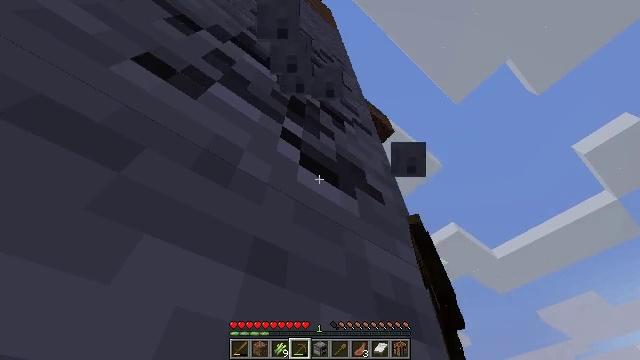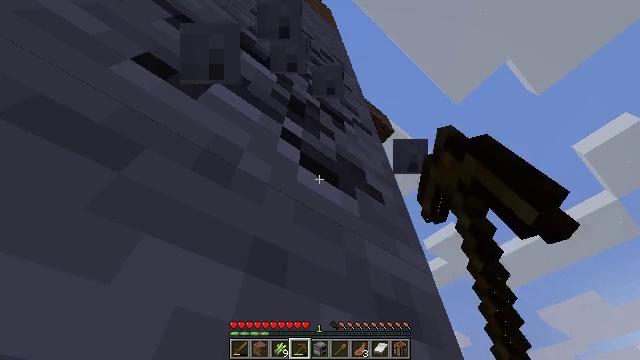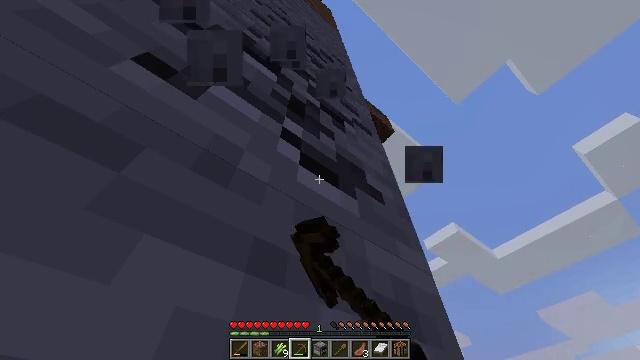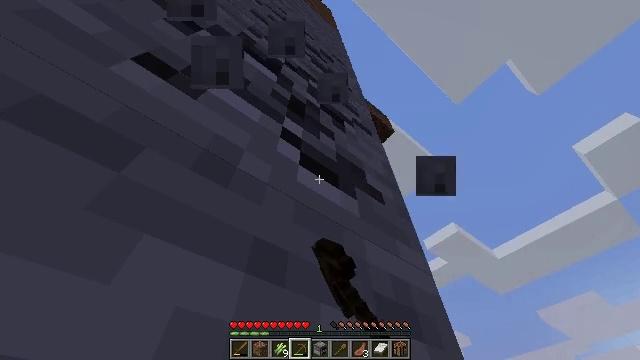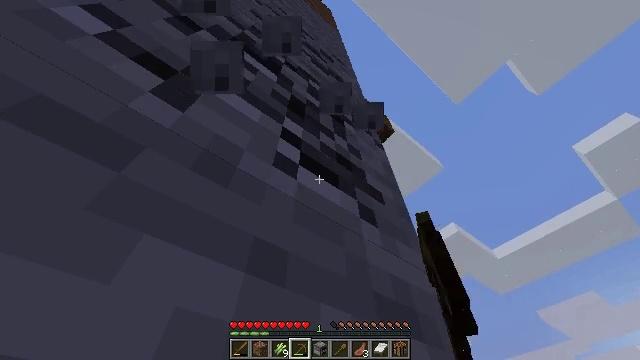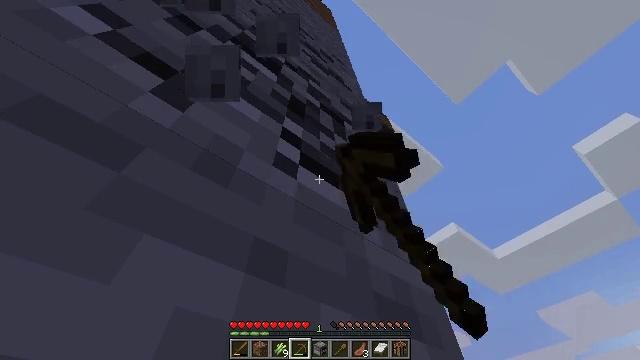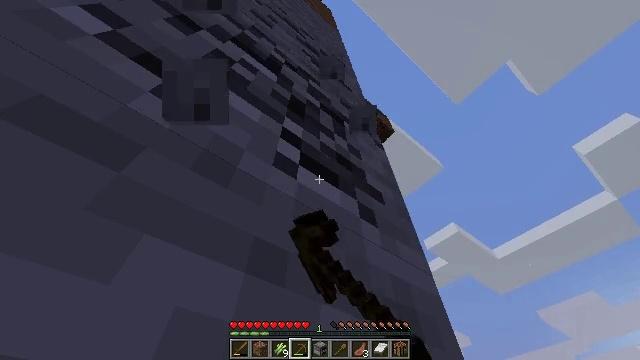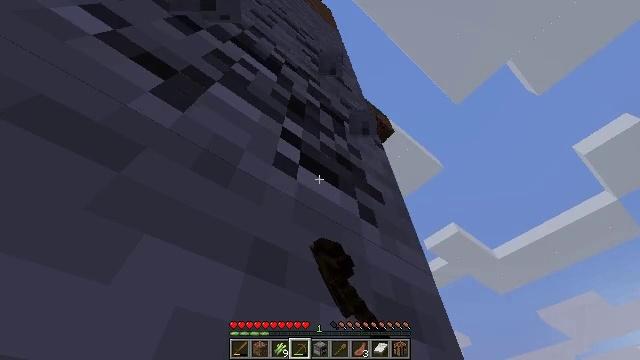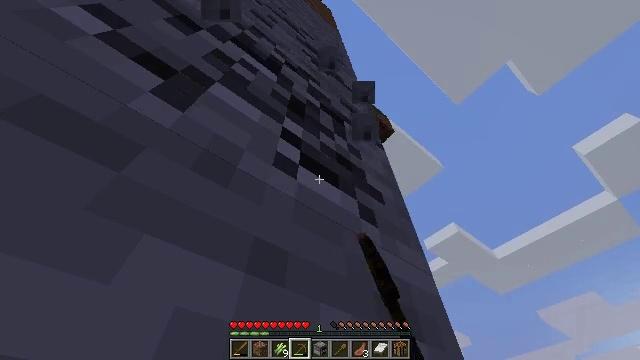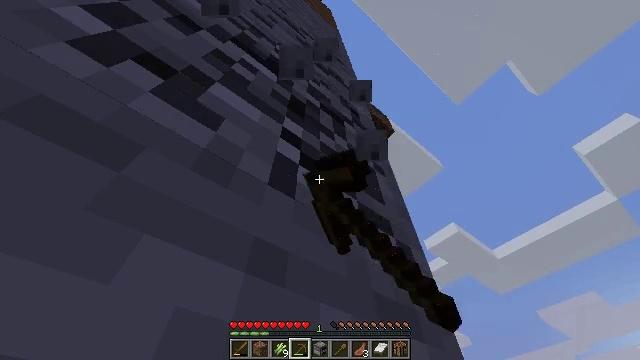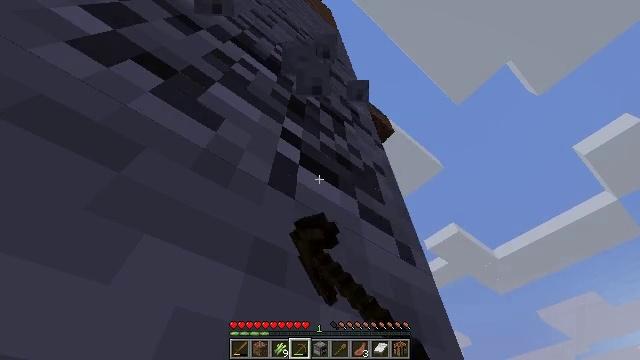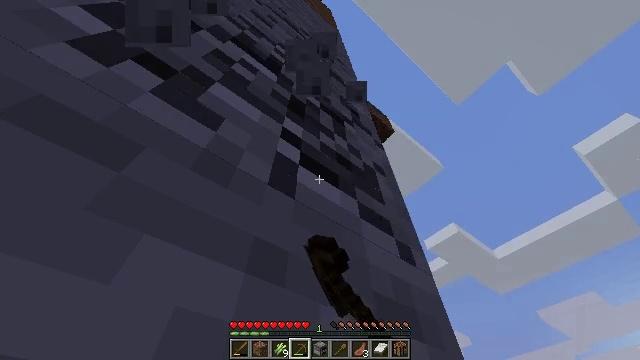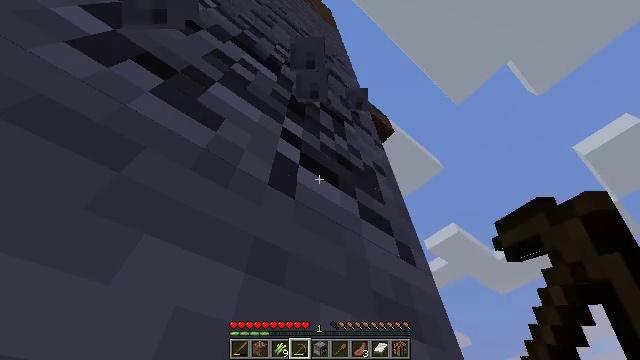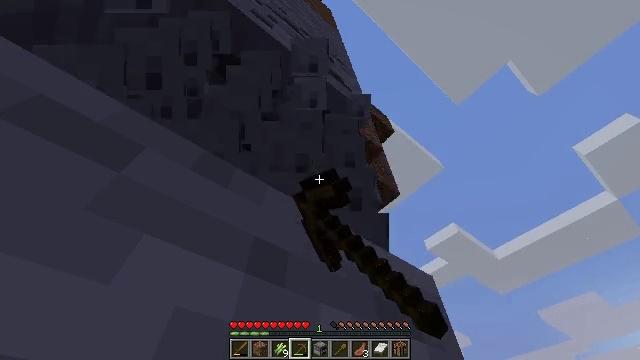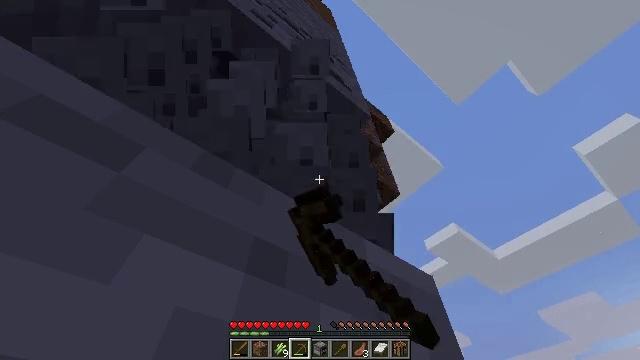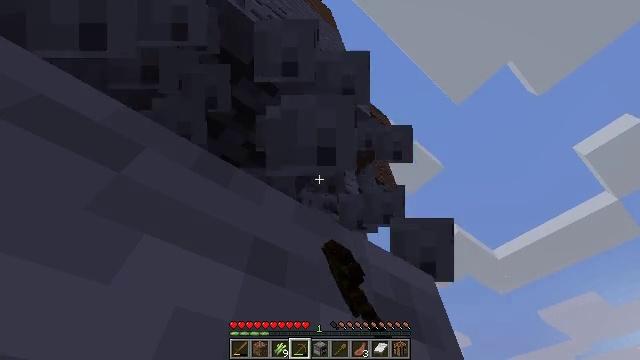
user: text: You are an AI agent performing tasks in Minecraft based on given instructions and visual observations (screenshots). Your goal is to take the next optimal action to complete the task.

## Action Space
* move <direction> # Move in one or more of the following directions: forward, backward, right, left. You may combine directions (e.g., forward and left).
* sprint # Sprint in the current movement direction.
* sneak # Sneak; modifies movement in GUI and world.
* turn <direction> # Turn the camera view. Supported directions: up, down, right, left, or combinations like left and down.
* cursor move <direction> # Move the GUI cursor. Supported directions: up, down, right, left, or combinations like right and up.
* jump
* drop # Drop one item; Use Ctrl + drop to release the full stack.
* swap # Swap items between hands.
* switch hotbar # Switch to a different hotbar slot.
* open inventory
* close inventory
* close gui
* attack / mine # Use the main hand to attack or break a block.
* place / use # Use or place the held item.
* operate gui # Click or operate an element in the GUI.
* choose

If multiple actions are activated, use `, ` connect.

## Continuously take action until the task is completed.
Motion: motion action
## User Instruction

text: Extract coal from the ore block.
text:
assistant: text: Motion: attack / mine
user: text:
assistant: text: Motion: attack / mine
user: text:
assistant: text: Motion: attack / mine
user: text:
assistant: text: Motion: attack / mine
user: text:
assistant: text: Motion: attack / mine
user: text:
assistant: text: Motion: attack / mine
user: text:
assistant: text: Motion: attack / mine
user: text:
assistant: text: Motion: attack / mine
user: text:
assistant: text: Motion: attack / mine
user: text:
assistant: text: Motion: attack / mine
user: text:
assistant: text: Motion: attack / mine
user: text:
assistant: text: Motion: attack / mine
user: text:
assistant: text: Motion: attack / mine
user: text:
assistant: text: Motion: attack / mine
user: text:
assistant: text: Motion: attack / mine
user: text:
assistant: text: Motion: attack / mine
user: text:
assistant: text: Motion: attack / mine
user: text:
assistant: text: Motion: attack / mine
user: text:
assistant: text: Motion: attack / mine
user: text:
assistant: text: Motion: attack / mine
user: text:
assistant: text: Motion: attack / mine
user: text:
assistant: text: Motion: turn up, attack / mine
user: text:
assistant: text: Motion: turn left and up, attack / mine
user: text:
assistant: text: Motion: turn up, attack / mine
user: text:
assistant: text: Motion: turn up, attack / mine
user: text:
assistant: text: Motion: turn up, attack / mine
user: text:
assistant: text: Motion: attack / mine
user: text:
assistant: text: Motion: attack / mine
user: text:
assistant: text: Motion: attack / mine
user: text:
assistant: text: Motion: attack / mine